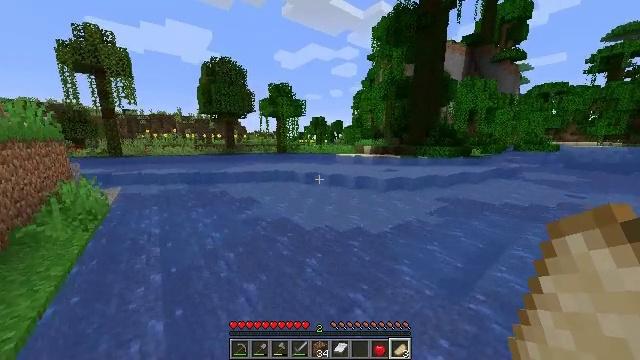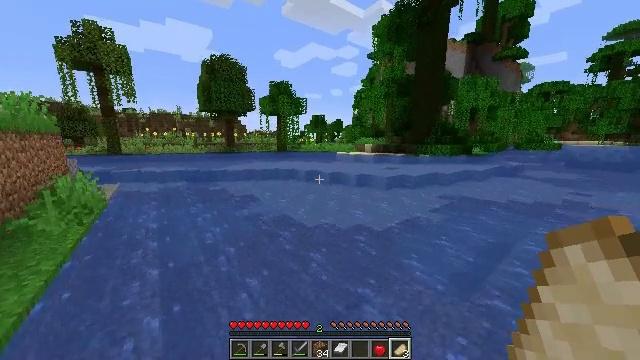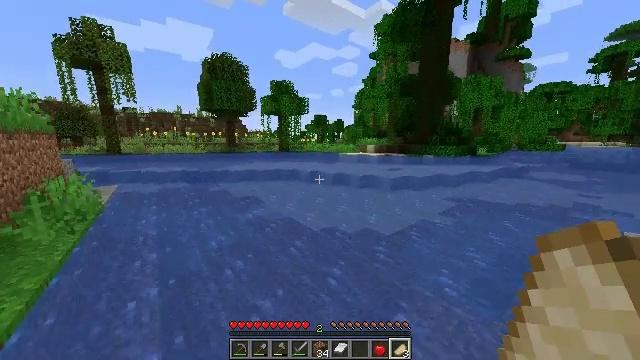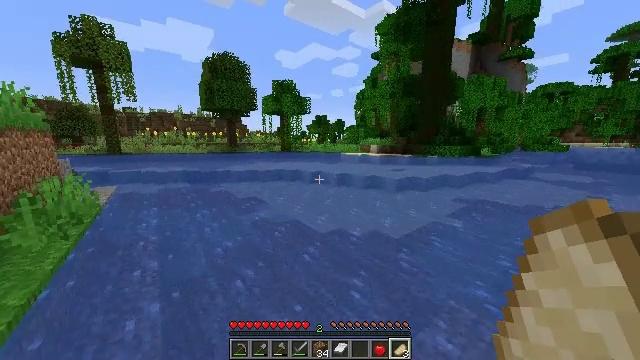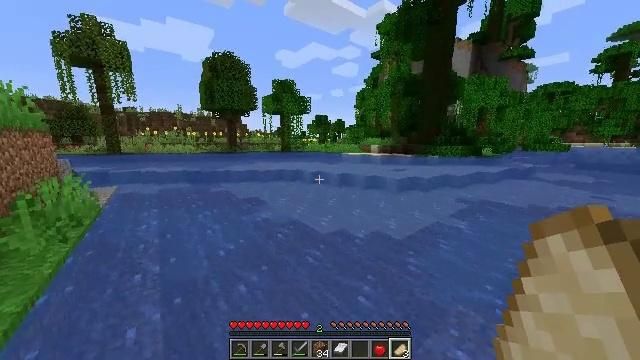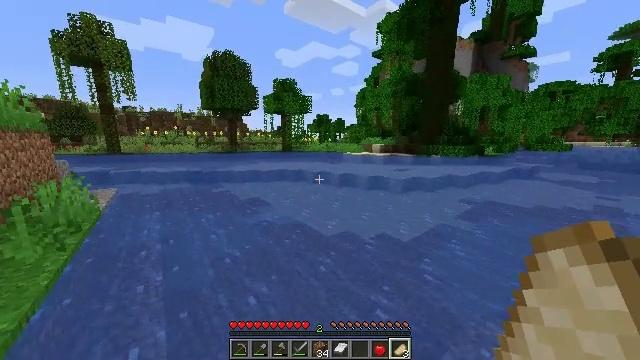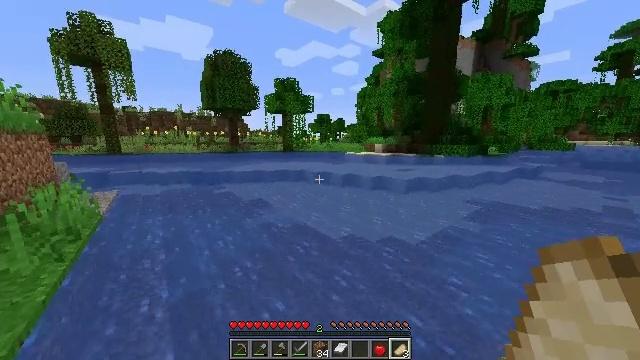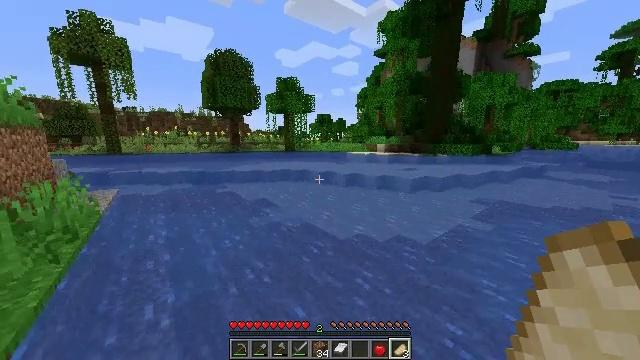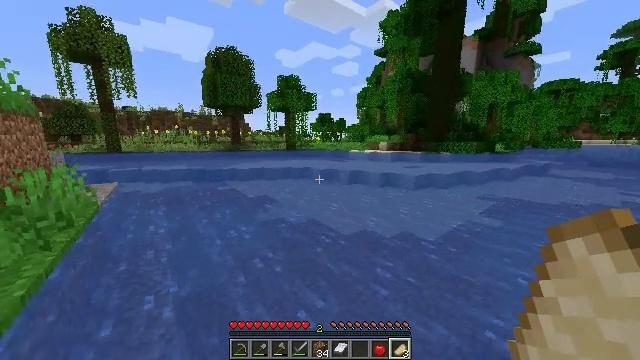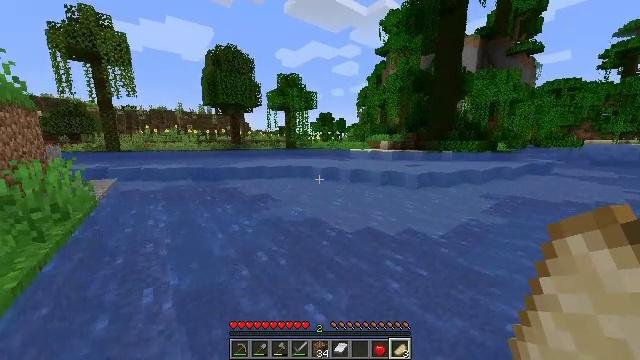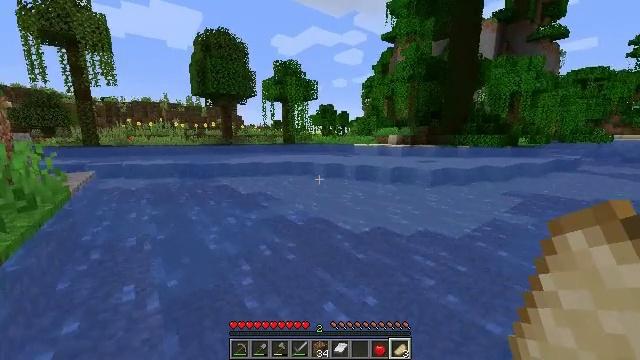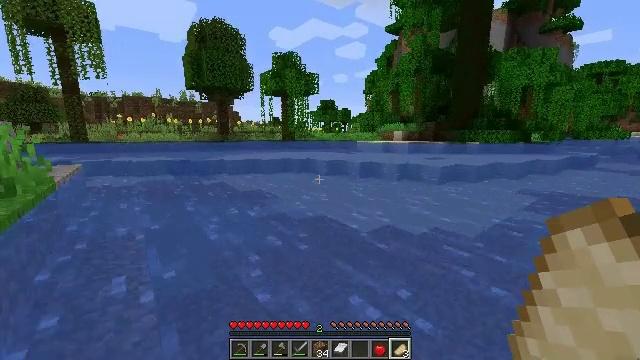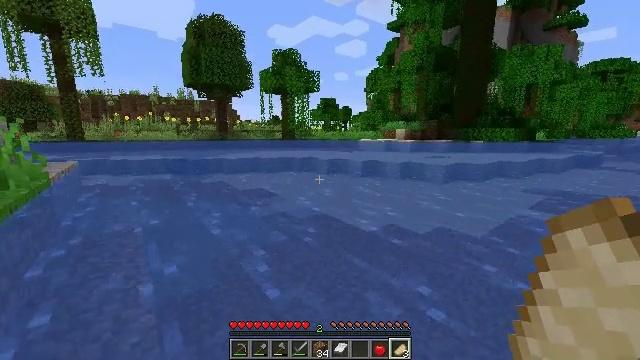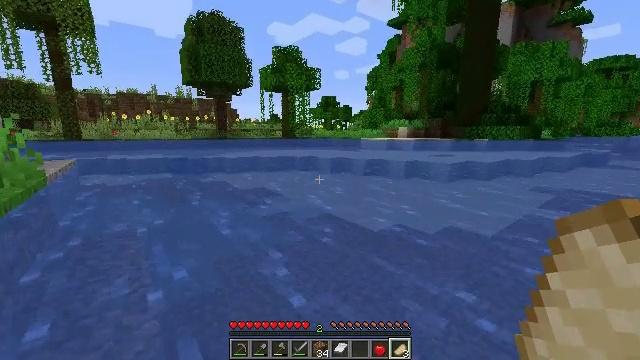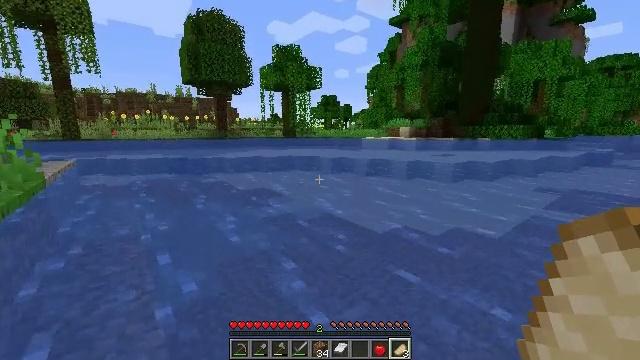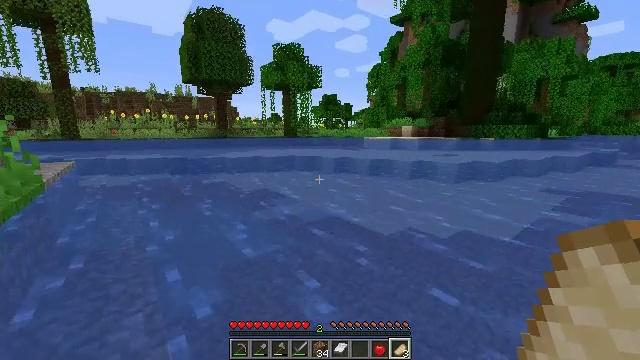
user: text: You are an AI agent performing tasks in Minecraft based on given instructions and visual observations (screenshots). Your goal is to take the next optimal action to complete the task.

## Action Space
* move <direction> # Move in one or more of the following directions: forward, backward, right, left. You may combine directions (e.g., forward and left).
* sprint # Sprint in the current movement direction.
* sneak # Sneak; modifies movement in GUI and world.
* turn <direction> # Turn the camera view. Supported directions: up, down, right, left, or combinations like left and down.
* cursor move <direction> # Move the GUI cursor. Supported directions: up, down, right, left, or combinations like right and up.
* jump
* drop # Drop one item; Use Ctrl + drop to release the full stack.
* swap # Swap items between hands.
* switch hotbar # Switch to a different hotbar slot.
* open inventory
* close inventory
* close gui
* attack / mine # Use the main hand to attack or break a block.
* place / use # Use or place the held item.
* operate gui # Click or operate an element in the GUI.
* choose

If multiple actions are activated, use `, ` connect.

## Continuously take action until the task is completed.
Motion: motion action
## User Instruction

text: Attack the clay block to obtain it.
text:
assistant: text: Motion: move forward and move left, sprint
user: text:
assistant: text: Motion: move forward and move left, sprint
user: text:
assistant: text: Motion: move forward and move left, sprint
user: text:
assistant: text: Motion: move forward and move left, sprint
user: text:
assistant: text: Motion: move forward and move left, sprint
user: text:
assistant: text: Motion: move forward and move left, sprint
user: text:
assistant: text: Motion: move forward and move left, sprint
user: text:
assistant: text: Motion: move forward and move left, sprint
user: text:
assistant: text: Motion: move forward and move left, sprint
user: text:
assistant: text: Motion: move forward and move left, sprint
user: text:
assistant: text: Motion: move forward and move left, sprint
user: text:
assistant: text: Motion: move forward and move left, sprint
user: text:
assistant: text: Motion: move forward and move left, sprint
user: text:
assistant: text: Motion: move forward and move left, sprint
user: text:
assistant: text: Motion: move forward and move left, sprint
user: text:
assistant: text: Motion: move forward and move left, sprint
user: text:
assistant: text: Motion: move forward and move left, sprint
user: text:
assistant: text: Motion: move forward and move left, sprint
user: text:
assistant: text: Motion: move forward and move left, sprint
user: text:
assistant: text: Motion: move forward and move left, sprint
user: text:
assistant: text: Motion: move forward and move left, sprint
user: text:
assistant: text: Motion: move forward and move left, sprint
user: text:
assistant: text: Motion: move forward and move left, sprint
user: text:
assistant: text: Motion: move forward, sprint
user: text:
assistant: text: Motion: move forward, sprint, jump
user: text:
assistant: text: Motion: move forward, sprint, jump
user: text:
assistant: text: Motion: move forward, sprint, jump
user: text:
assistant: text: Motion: move forward, sprint, jump
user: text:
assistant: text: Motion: move forward, sprint, jump
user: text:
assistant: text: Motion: move forward, sprint, jump